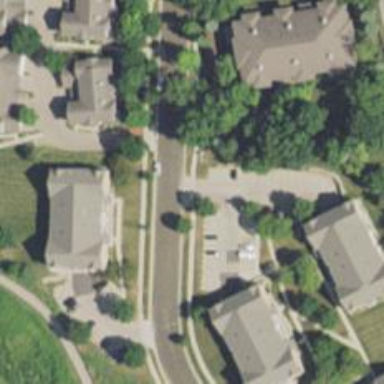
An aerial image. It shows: Driveway.